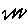
Label: zigzag